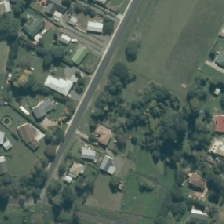
Land cover: urban_parkland